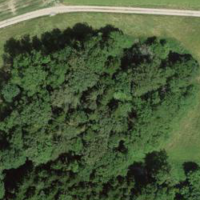
EUNIS habitat code: 41
Species observed at this site:
Medicago sativa